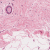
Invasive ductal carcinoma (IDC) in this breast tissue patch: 0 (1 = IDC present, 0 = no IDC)